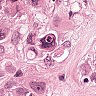
Metastatic tissue present: yes